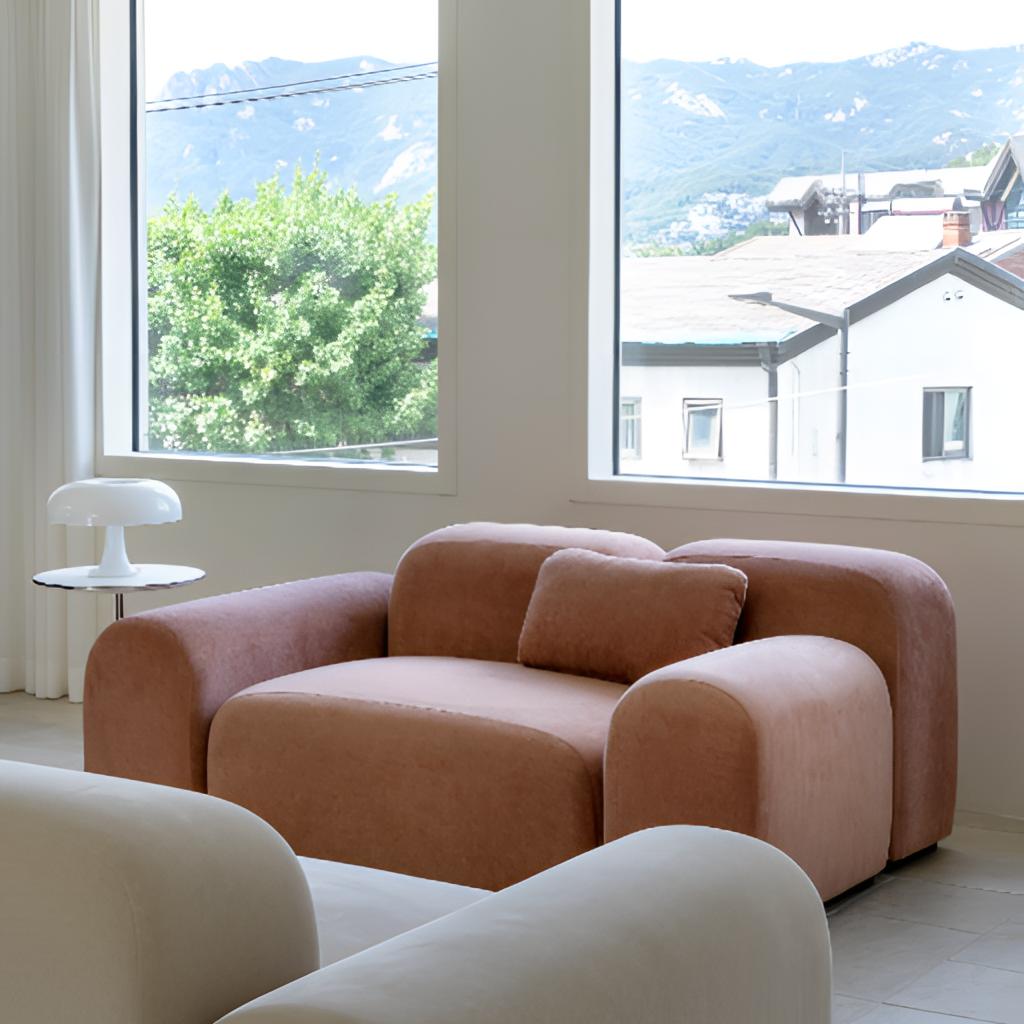
living room, beige fabric armchair, tile flooring, with large square pattern, paint wallpaper, with solid pattern, minimalist